Question: I am new with this, especially with Bootstrap. I have this code:
'''
<div class="row">
<div class="col-lg-3">
<div class="input-group">
<input type="text" class="form-control">
<span class="input-group-btn">
<button class="btn btn-default" type="button">Go!</button>
</span>
</div><!-- /input-group -->
</div><!-- /.col-lg-6 -->
</div><!-- /.row -->
'''
I need to put this input field and button in the center of the page:
This didn't work: '"margin-left: auto; margin-right:auto;"'

Does anyone have any ideas?
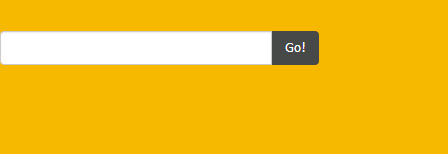
Answer: You can use offsets to make a column appear centered, just use an offset equal to half of the remaining size of the row, in your case I would suggest using 'col-lg-4' with 'col-lg-offset-4', that's '(12-4)/2'.
'''
<div class="row">
<div class="col-lg-4 col-lg-offset-4">
<div class="input-group">
<input type="text" class="form-control" />
<span class="input-group-btn">
<button class="btn btn-default" type="button">Go!</button>
</span>
</div><!-- /input-group -->
</div><!-- /.col-lg-4 -->
</div><!-- /.row -->
'''
<URL>
Note that this technique only works for even column sizes ('.col-X-2', '.col-X-4', 'col-X-6', etc...), if you want to support any size you can use 'margin: 0 auto;' but you need to remove the float from the element too, I recommend a custom CSS class like the following:
'''
.col-centered{
margin: 0 auto;
float: none;
}
'''
<URL>